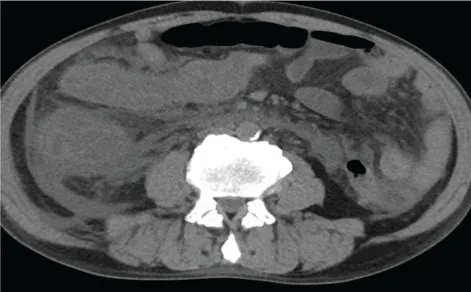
(D) CT revealed intestinal edema and ascites.
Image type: radiology (ct)